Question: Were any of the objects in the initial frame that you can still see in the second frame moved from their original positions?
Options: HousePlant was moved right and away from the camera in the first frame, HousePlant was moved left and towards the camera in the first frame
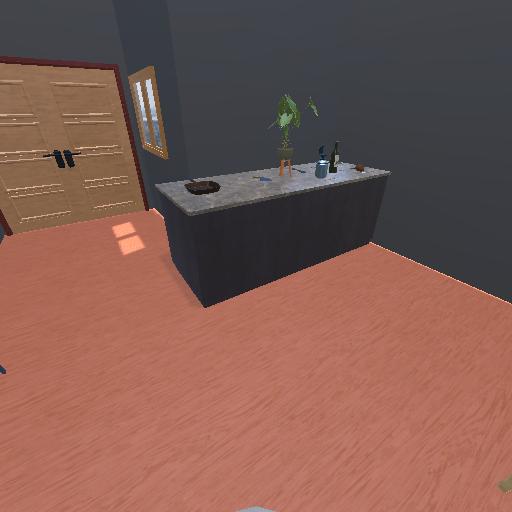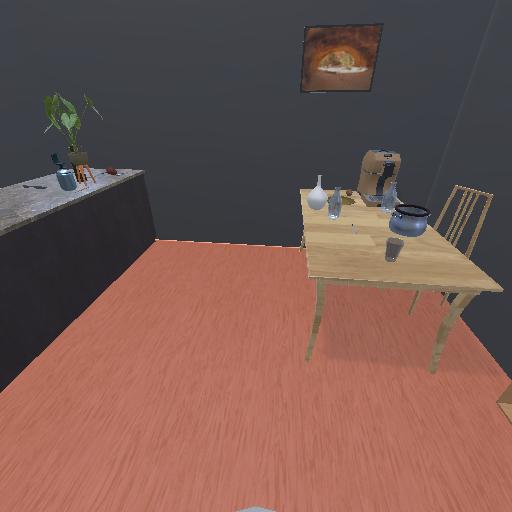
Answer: HousePlant was moved right and away from the camera in the first frame